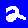
Digit: 2